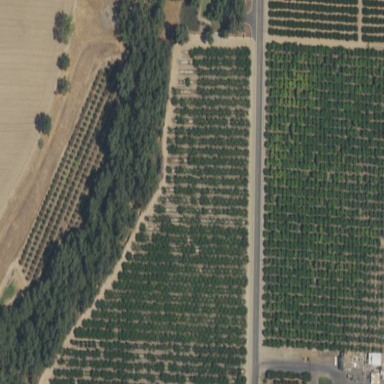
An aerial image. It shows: Orchard filled with peach trees.